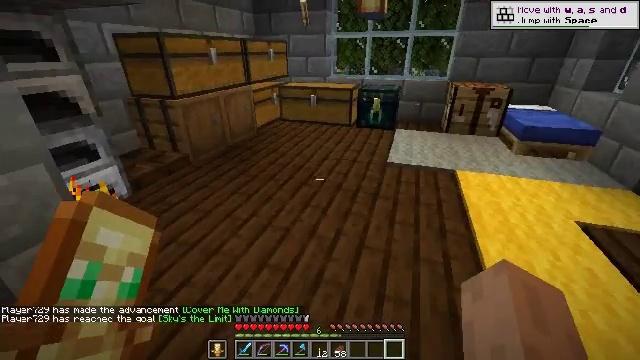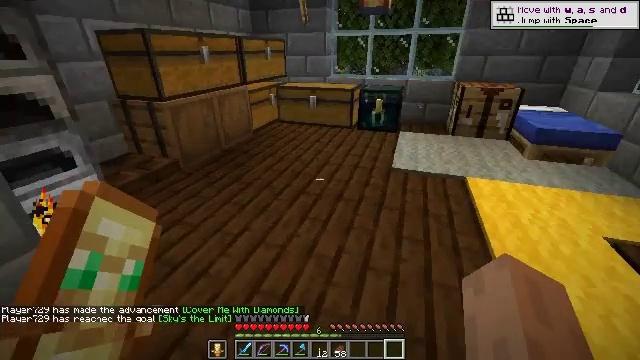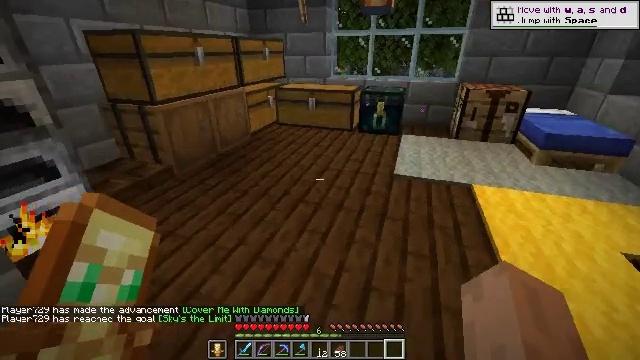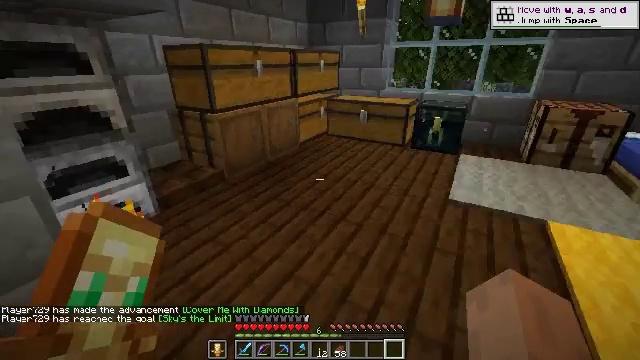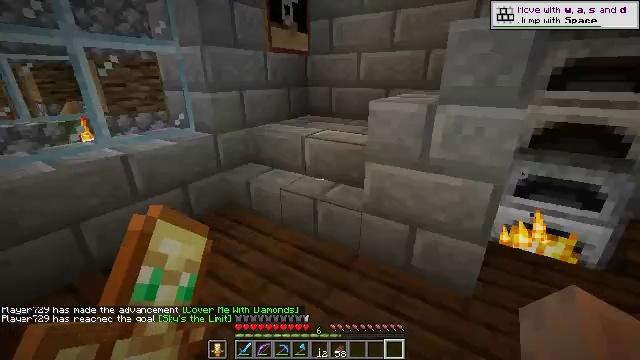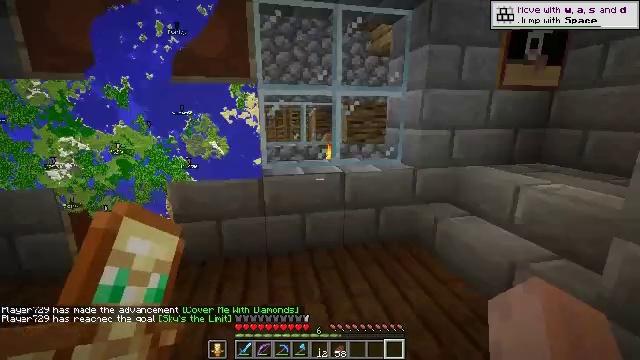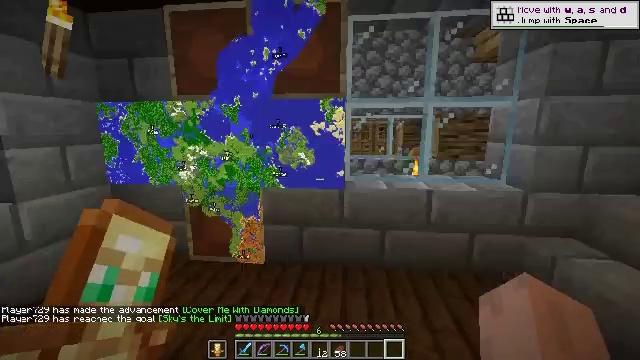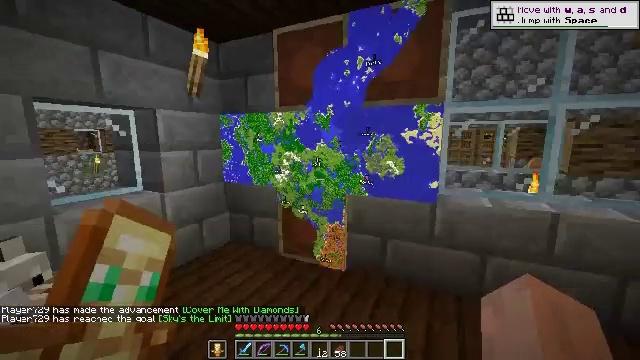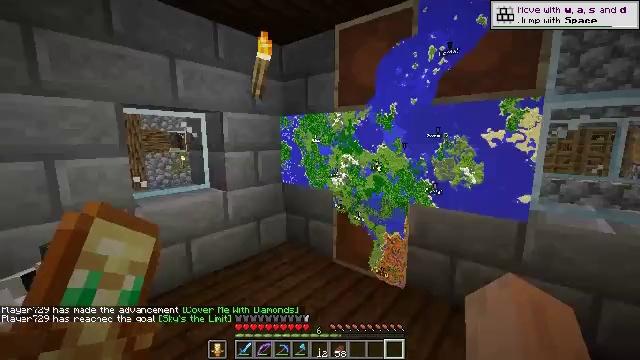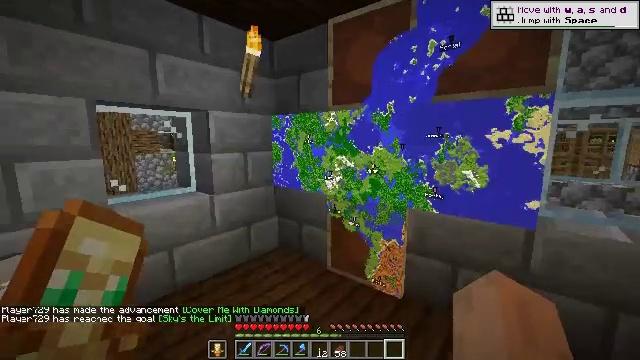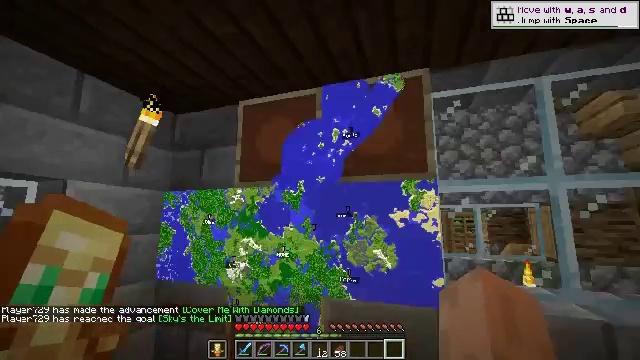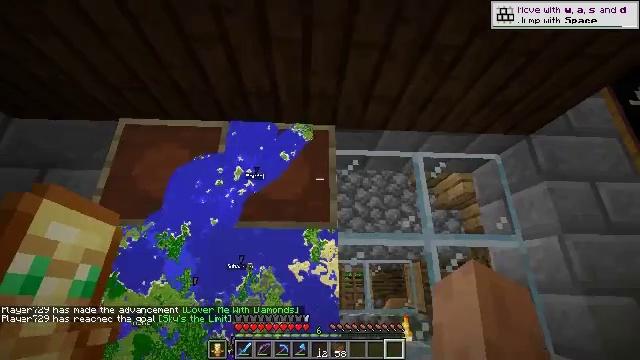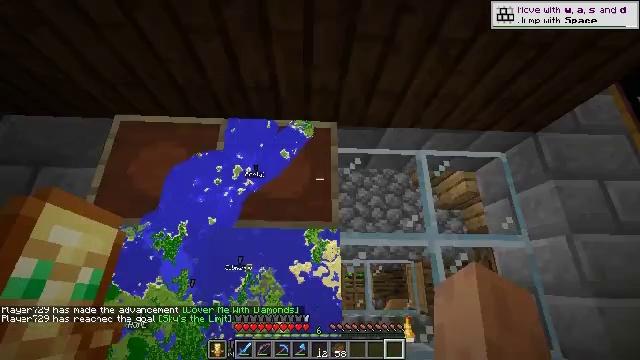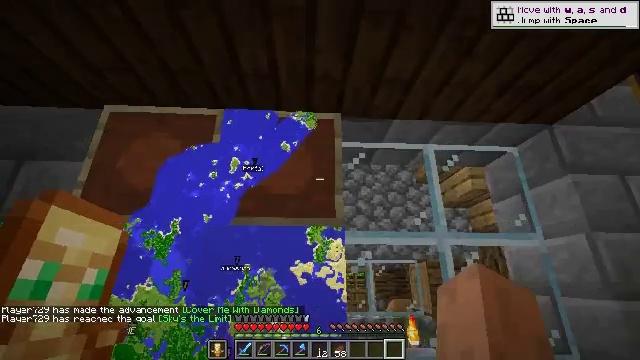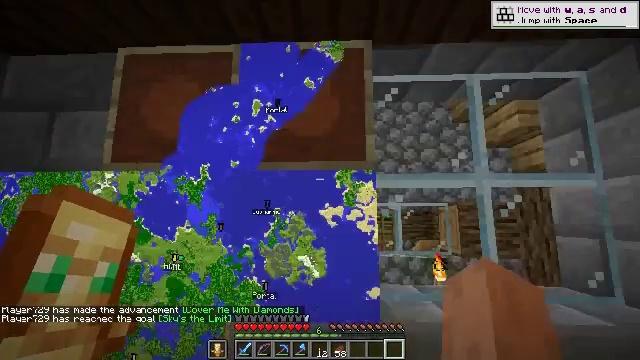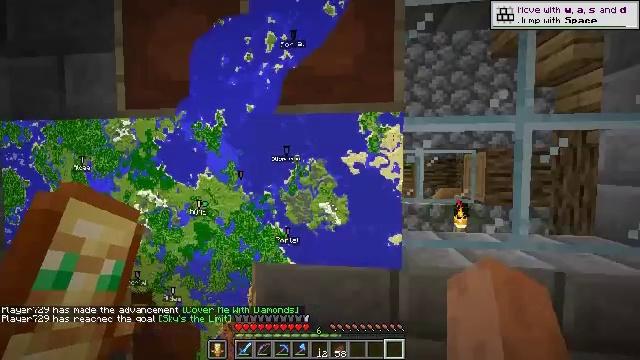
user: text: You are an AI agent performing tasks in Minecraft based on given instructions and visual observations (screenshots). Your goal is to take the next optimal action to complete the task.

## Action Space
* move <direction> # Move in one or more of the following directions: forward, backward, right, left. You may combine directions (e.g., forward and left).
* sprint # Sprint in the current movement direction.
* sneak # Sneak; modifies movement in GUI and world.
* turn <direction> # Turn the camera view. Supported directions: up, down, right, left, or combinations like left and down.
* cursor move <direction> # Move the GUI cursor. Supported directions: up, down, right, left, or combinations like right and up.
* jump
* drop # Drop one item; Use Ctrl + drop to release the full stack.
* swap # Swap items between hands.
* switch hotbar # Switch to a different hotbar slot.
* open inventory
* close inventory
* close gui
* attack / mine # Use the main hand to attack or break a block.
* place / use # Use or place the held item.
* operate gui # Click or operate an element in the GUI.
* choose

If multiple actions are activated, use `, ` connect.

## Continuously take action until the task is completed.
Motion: motion action
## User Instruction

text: craft item air
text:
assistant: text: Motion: move forward
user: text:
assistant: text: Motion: move forward
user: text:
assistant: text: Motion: move forward, turn left and up
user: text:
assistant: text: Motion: turn left and up
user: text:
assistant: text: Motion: turn left and up
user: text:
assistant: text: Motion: move forward, turn left and up
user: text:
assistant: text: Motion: move forward, turn left and up
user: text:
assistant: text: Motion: move forward, turn left
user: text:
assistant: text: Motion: move forward
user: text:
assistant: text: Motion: move forward, turn right and up
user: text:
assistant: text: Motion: move forward, turn right and up
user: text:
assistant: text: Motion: move forward
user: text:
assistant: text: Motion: no_op
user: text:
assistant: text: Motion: turn left and down
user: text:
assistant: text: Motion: turn left and down
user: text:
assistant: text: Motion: no_op
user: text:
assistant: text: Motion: move left, turn right and down
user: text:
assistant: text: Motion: move left, turn right and down
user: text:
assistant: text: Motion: move left, turn right
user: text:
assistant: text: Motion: move left, turn right
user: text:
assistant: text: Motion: turn left
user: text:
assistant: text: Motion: no_op
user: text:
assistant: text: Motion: no_op
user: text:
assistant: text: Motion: turn right and up
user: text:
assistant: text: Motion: no_op
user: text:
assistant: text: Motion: no_op
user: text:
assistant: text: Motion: no_op
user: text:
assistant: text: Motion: no_op
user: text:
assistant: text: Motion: no_op
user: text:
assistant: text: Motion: no_op